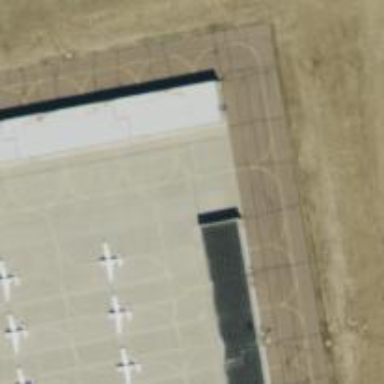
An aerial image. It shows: Image of taxiway at airport.